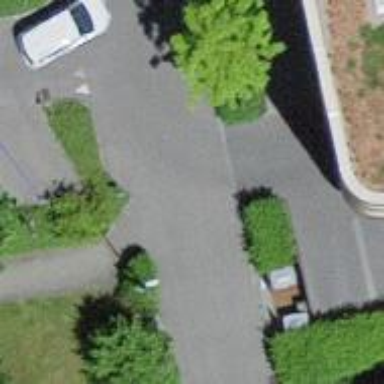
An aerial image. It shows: Smooth asphalt road in residential area.